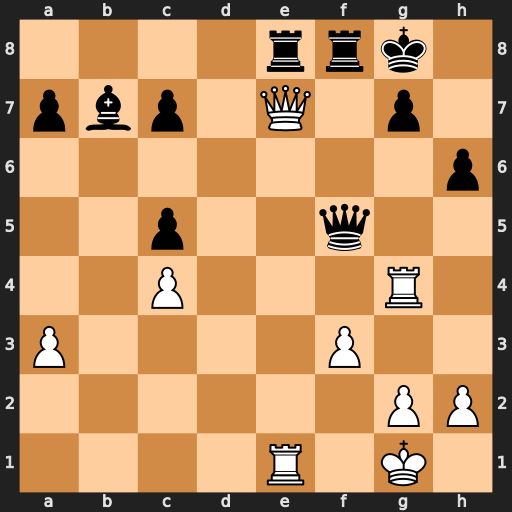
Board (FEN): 4rrk1/pbp1Q1p1/7p/2p2q2/2P3R1/P4P2/6PP/4R1K1
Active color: w
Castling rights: -
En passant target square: -
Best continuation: Qxg7#